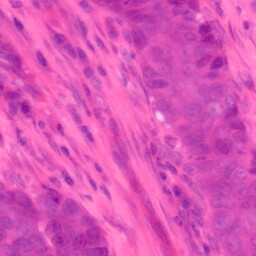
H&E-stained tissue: Colon